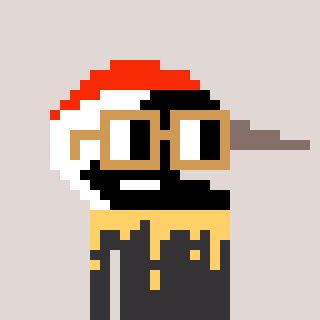
a pixel art character with square brown glasses, a crane-shaped head and a grayscale-colored body on a warm background